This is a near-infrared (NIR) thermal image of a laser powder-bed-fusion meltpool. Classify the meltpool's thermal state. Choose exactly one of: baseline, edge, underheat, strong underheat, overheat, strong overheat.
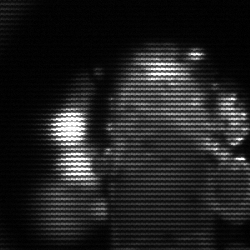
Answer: strong underheat